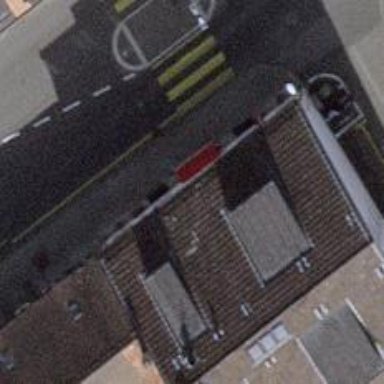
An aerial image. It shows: Hotel building.